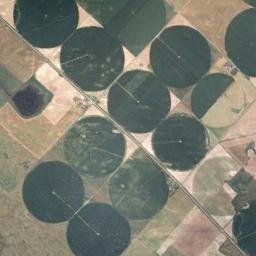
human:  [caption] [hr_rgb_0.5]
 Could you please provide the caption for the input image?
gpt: Several dark green circular farmlands are surrounded by some other shapes of farmlands .

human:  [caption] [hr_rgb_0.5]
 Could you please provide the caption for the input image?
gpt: Dozens of neatly arranged circular farmland mixed with green and light yellow .

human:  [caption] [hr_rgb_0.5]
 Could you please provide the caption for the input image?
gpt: Some green circle farmland are in the bare land .

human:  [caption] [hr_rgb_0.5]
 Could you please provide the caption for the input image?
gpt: There are many round blue fields .

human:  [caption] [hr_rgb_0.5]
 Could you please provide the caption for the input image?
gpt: There are some cultivated circular farmlands of the same size arranged neatly .